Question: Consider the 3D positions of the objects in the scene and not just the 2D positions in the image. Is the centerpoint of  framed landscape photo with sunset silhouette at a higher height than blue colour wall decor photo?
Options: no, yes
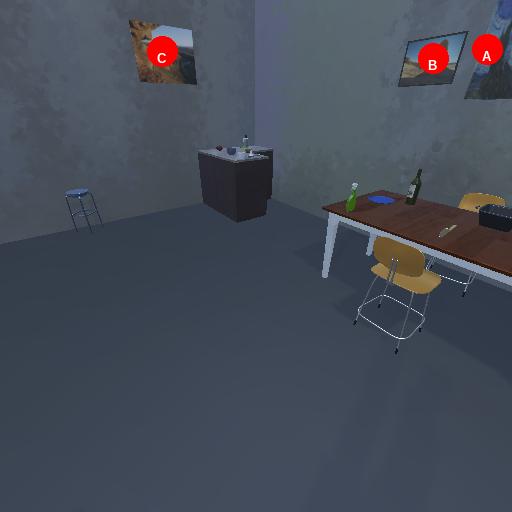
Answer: no